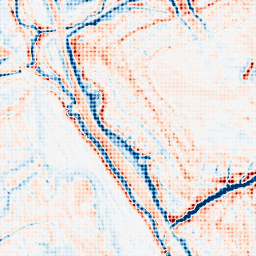
Category: edge_preserving
Decomposition family: guided
Decomposition parameters: radius: 4
eps: 0.1
Upsampling method: sinc_blackman
Upsampling parameters: scale: 8
kernel_size: 8
Upsampling scale: 8